Question: Just Have an issue and a "miss" in my programming "capacity".
I've got a tableview controller with some data parsed from a json.
When you choose a "news" you to to the detail view with all data in it.
Everything is ok, but I add a "check" If you are logged or not.
And if not you are "redirected" to login screen.
I try to do it with a segue (modal). It's working, but when I do it, my "navigation" is broken, like if he "lost" he's path.

I try to do it programatically like :
'''
LoginViewController *controller = [self.storyboard instantiateViewControllerWithIdentifier:@"LoginViewController"];
[self.navigationController pushViewController:controller animated:YES];
'''
But when I'm doing it like that, nothing happen, my "detail view controller" load without redirecting
and got that log:
> nested push animation can result in corrupted navigation bar Finishing
up a navigation transition in an unexpected state. Navigation Bar
subview tree might get corrupted.
Did someone have a hint for me ?
Thanks
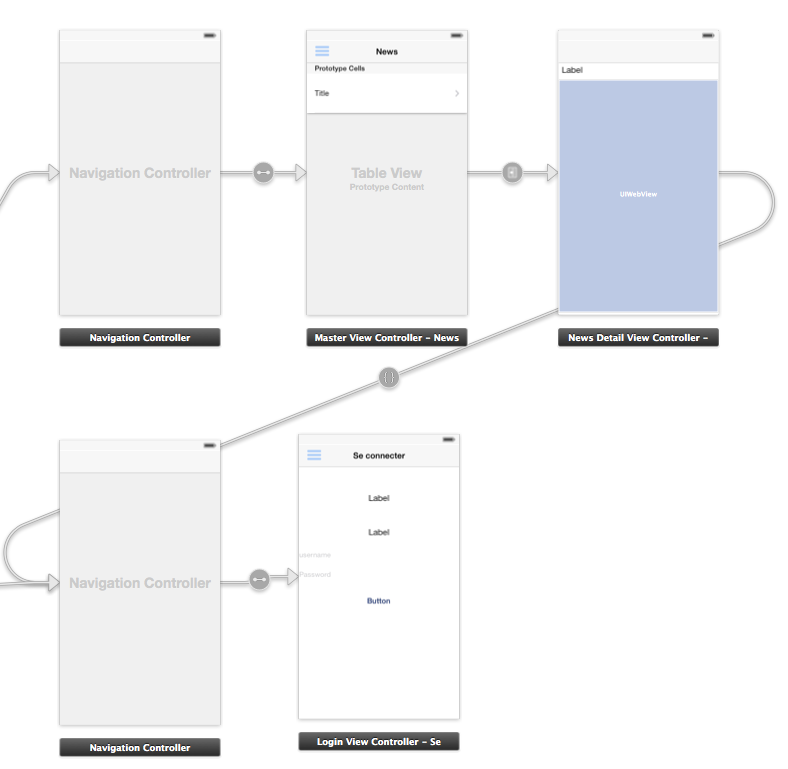
Answer: This isn't the normal way to do it. You would normally present that login view controller modally.
If this is just the way you want it you could do it using the following steps:
1) Connect your DetailViewController to your TableViewController (not from cell itself, but from that yellow icon which represents your ViewController at the bottom black bar). Choose push if you like and add the identifier to that Segue (for example, "DetailSegue")
2) Connect your LoginViewController to your TableViewController just like you connected your DetailViewController and add the identifier to that segue (for example, "LoginSegue").
Now, when the user clicks on some cell, you wish to check if session is still active, if it is you will do '[self performSegueWithIdentifier:@"DetailSegue" sender:self];', and if it is not, you will do '[self performSegueWithIdentifier:@"LoginSegue" sender:self];'
Hope this helps, cheers.